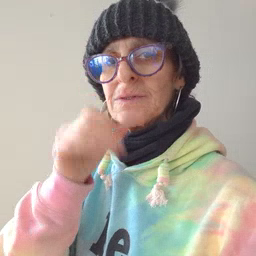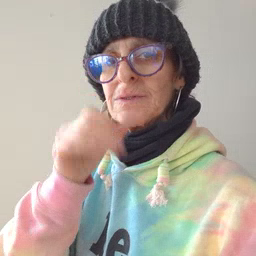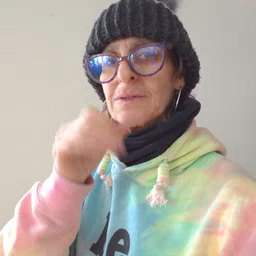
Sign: drink